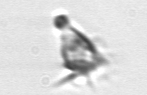
Label: Paratontonia_gracillima